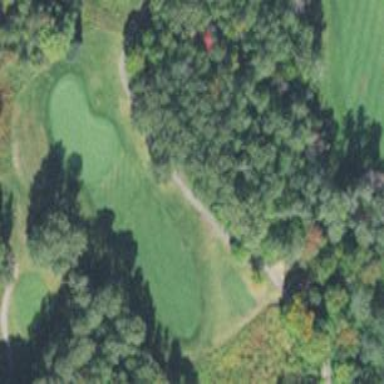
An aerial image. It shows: Area with grass used as rough in golf course.